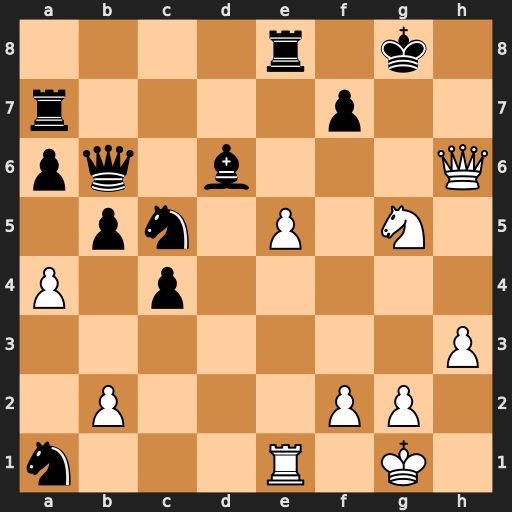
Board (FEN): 4r1k1/r4p2/pq1b3Q/1pn1P1N1/P1p5/7P/1P3PP1/n3R1K1
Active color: w
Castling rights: -
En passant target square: -
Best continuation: Qh7+ Kf8 Qh8+ Ke7 exd6+